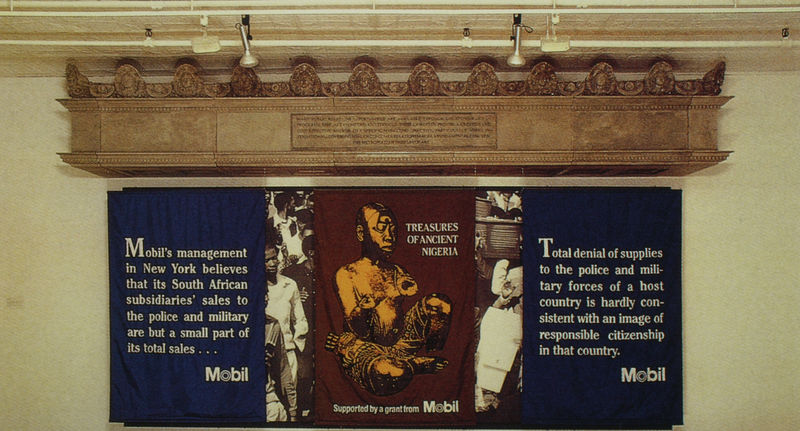
Titel: MetroMobiltan
Künstler: Hans Haacke
Standort: Paris
Institution: Centre Pompidou, Musée National d'Art Moderne
Schlagwörter: blau, schatten, weiß, gelb, rot, wand, kirche, figur, gold, decke, skulptur, relief, schrift, fotos, afrika, modern, giebel, werbung, beleuchtung, banner, foto, photographie, neger, text, plakat, architrav, ausstellung, poster, bordeauxrot, englisch, geibel, kombination, instalation, spots, mobil, nigeria, abbilder, dokumenation, public relations, statements, ölfirma, ölgesellschaft